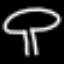
Label: mushroom